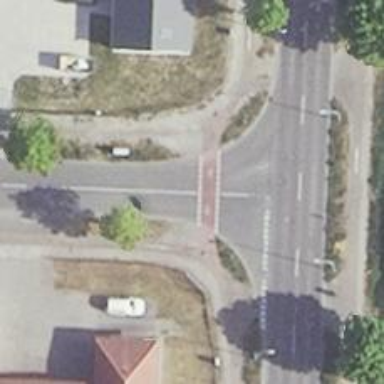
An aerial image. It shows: Road with "give way" sign.